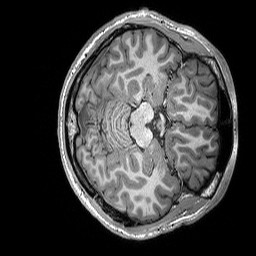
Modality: T1w
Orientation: axial
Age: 29
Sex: male
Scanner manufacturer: siemens
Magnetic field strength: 3 T
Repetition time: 2.3 s
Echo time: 0.00306 s